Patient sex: M
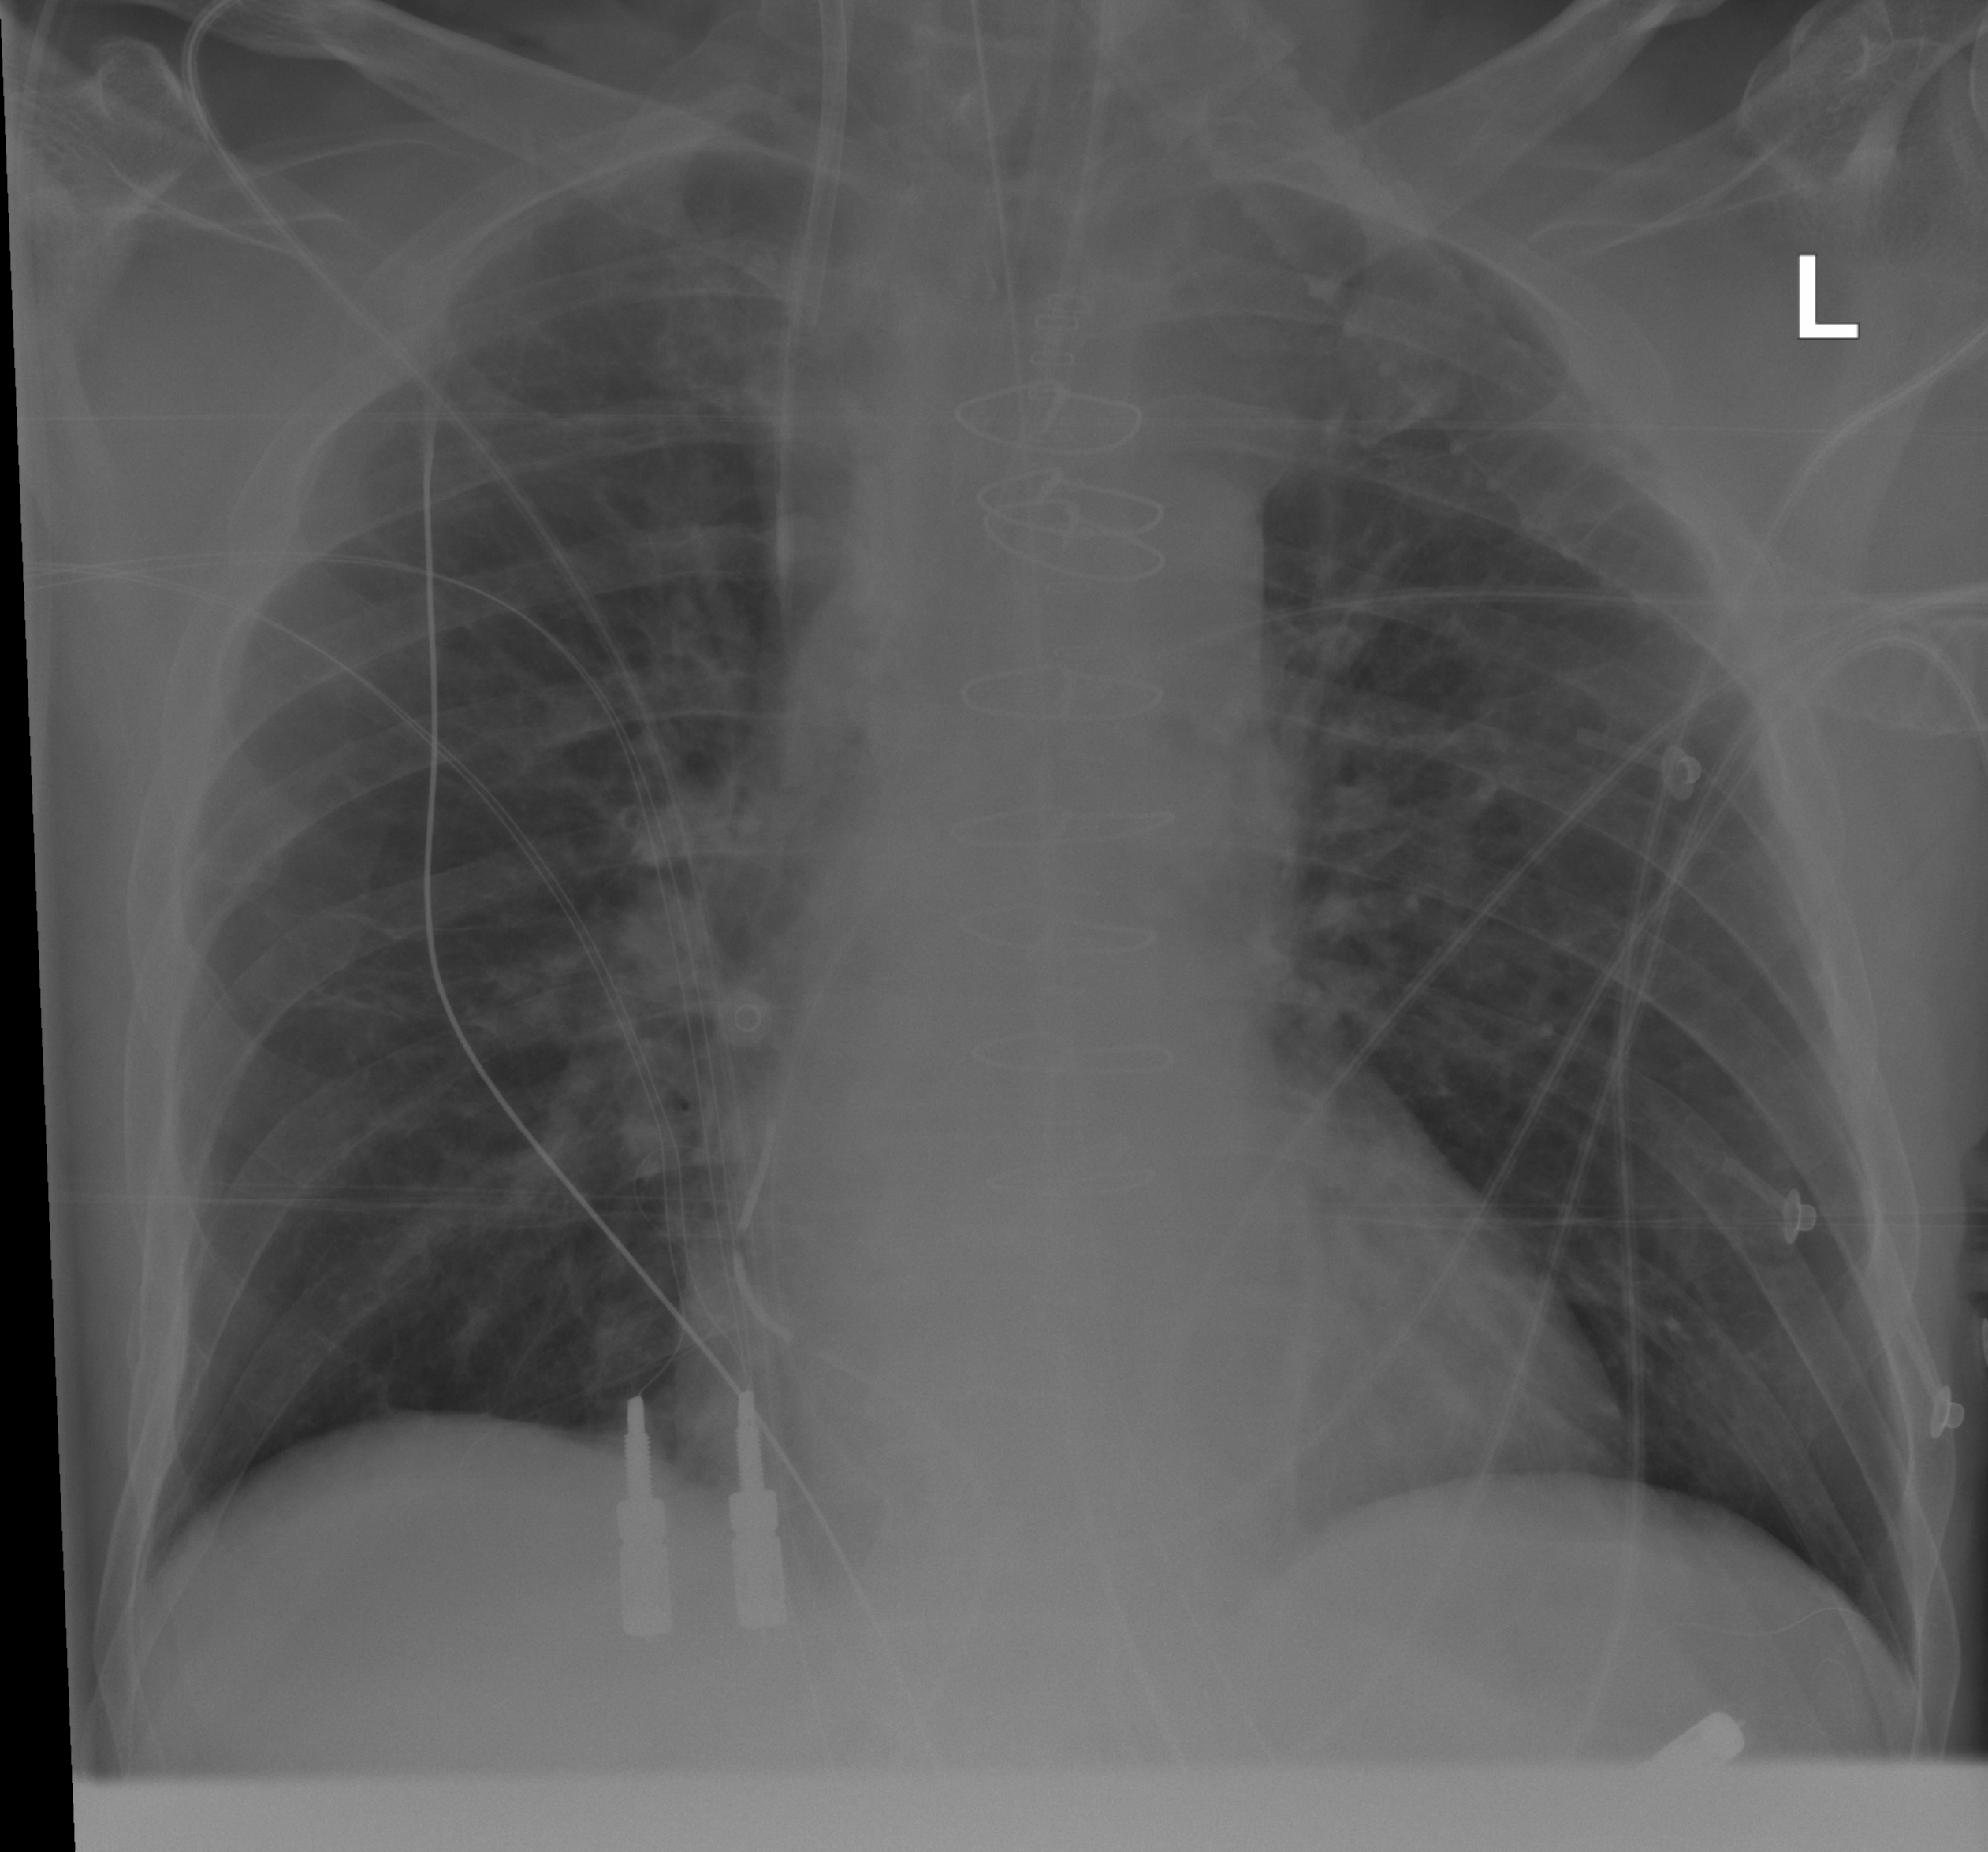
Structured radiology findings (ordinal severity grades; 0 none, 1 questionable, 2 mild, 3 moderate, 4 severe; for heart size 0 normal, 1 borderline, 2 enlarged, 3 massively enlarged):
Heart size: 0
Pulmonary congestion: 2
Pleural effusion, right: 0
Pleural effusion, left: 0
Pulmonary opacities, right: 0
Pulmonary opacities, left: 0
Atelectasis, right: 2
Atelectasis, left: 0